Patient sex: F
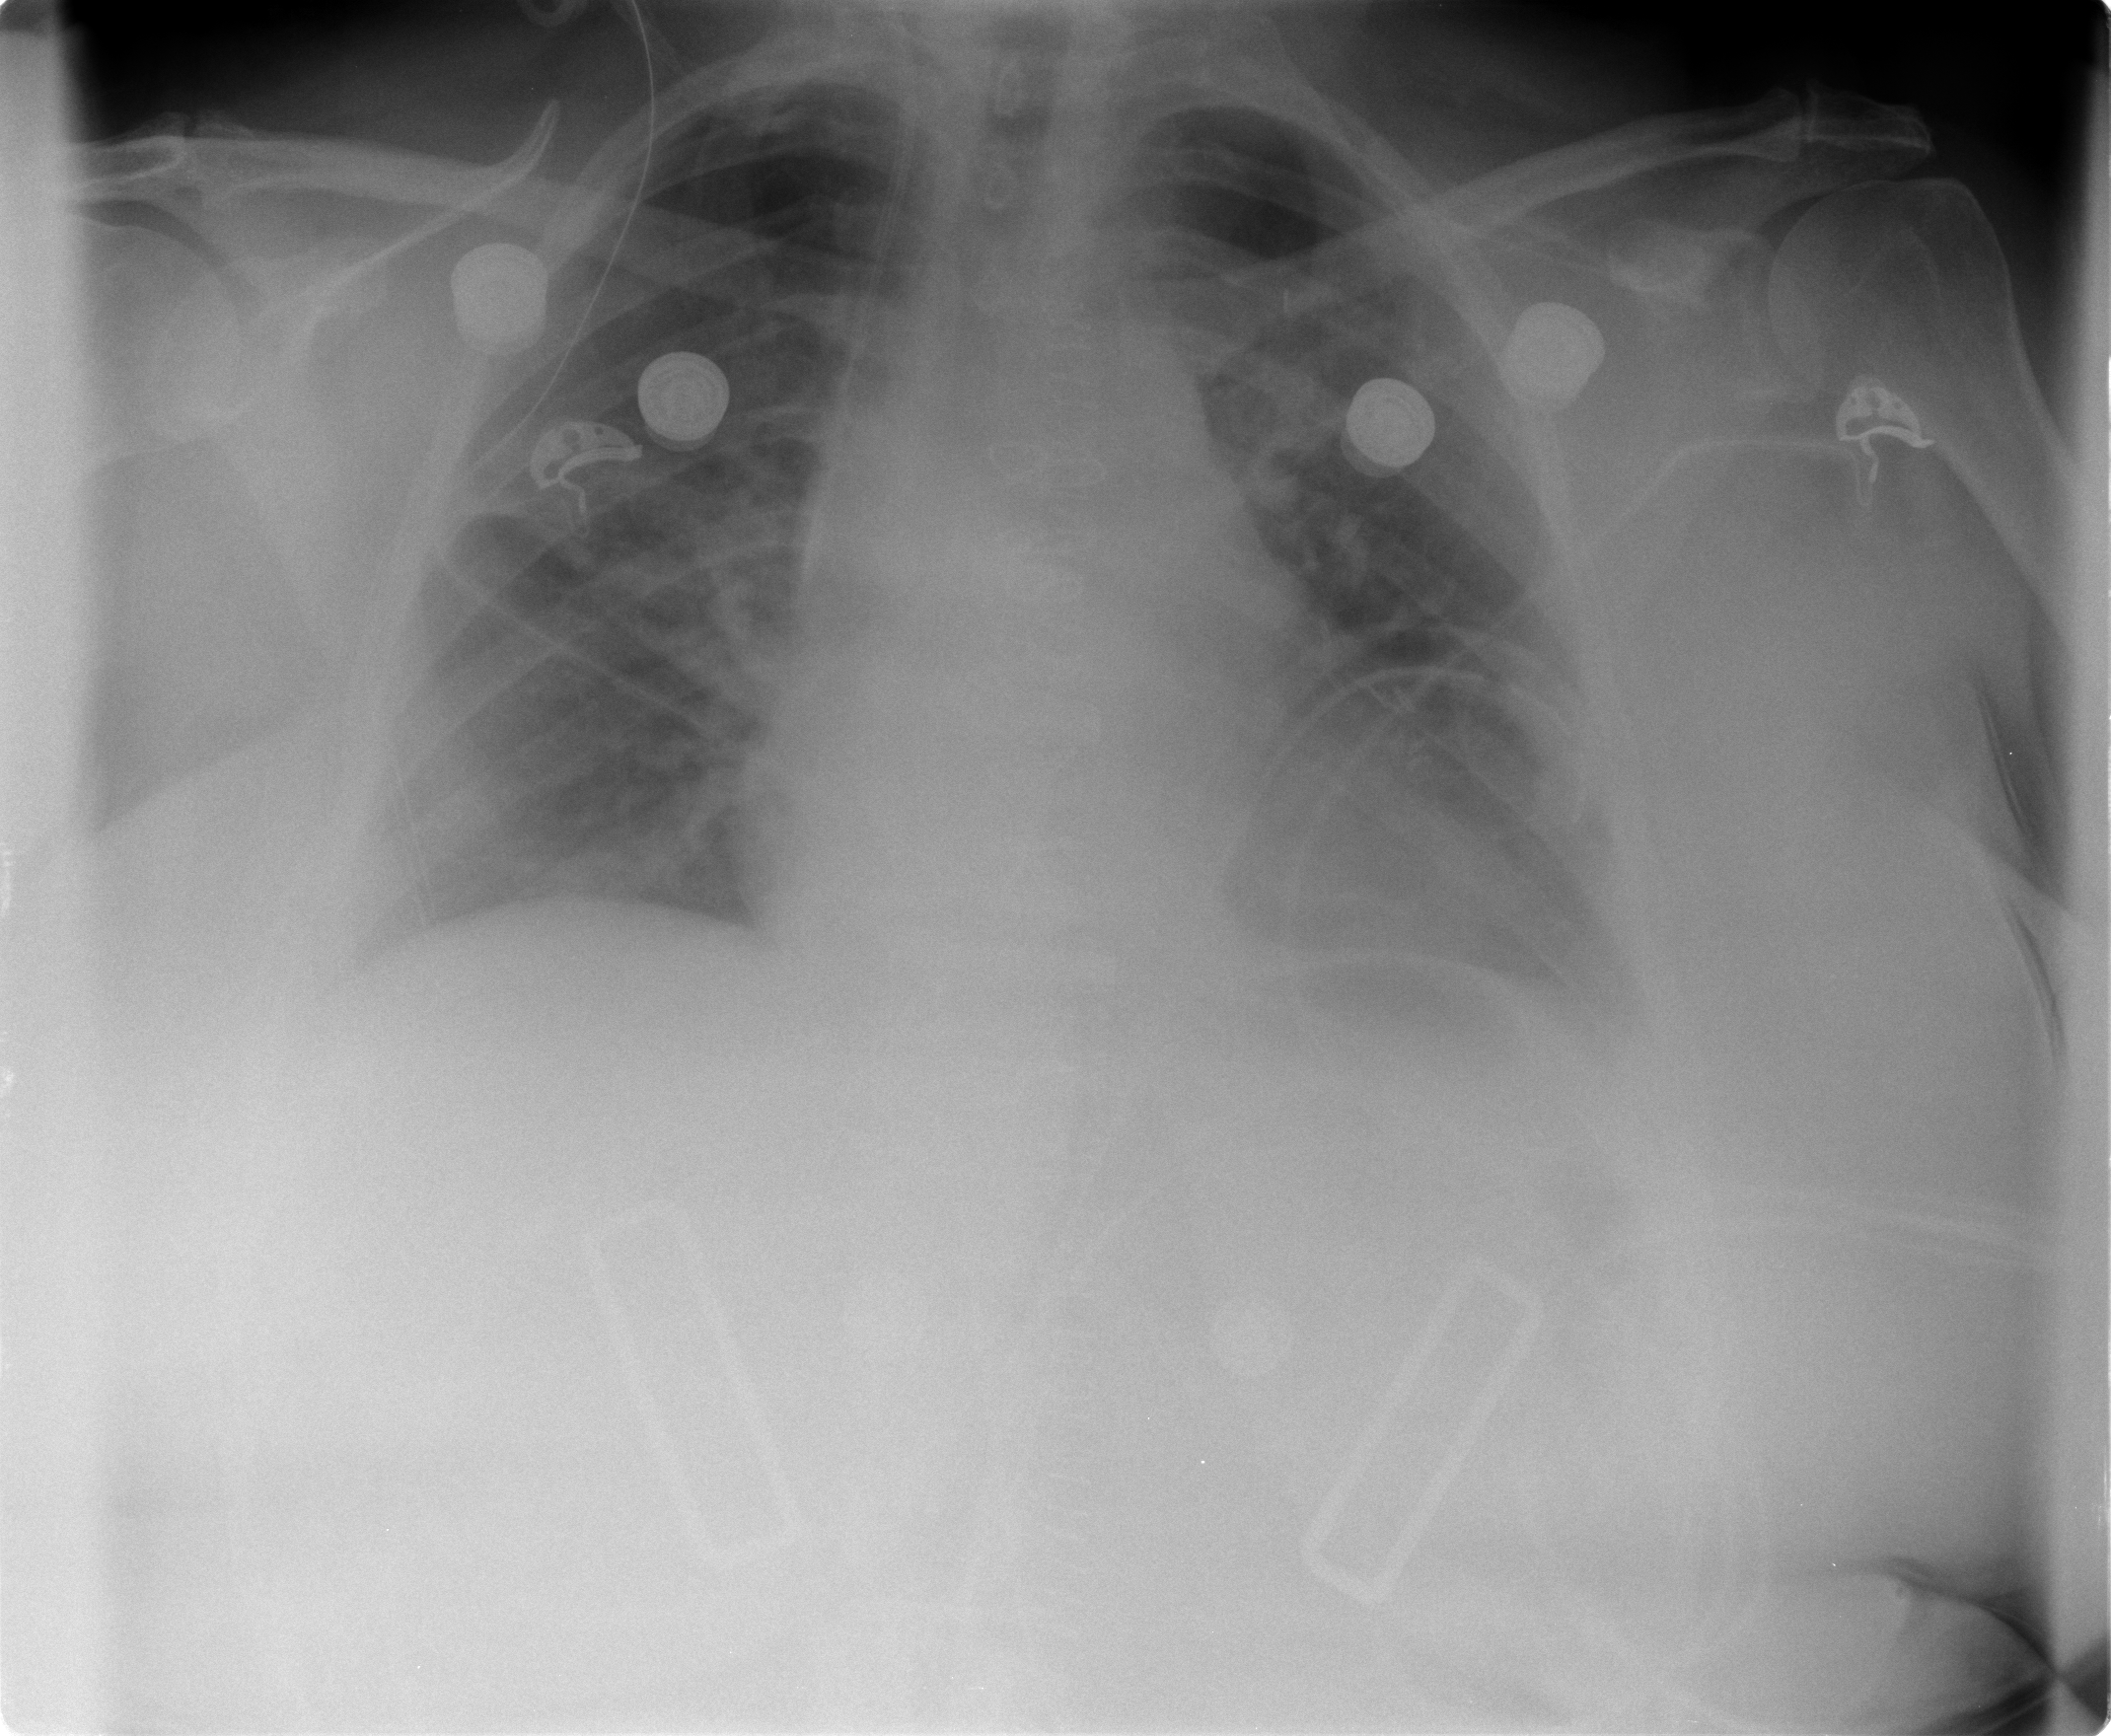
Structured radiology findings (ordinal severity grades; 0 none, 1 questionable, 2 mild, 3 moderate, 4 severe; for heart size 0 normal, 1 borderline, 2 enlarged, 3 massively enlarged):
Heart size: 0
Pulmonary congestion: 0
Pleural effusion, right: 1
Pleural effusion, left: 2
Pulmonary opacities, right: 2
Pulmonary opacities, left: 0
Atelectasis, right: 1
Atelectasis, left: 2